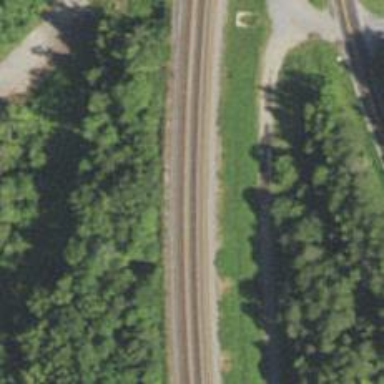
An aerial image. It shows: Railway track.